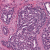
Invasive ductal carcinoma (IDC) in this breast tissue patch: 0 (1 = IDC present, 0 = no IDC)